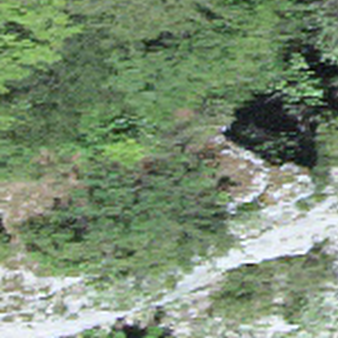
Label: other